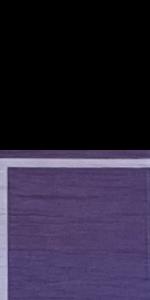
Label: Empty